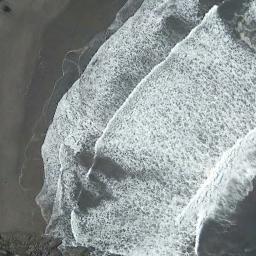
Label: beach